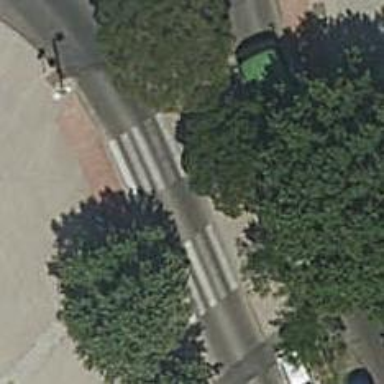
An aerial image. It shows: Uncontrolled road crossing.